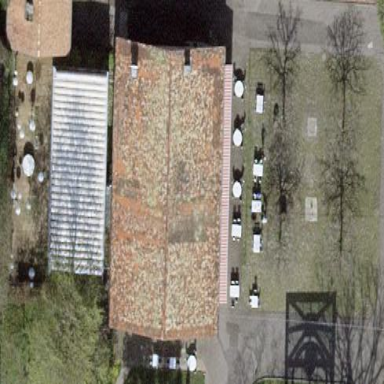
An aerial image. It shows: Restaurant building.